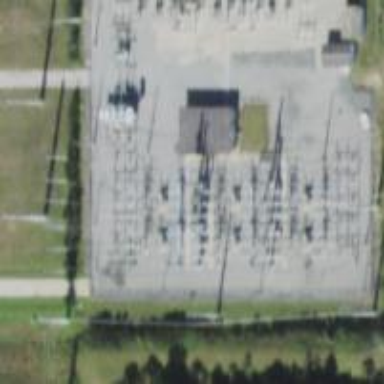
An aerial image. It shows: Switch for power supply.